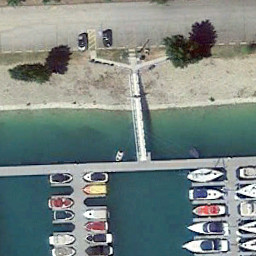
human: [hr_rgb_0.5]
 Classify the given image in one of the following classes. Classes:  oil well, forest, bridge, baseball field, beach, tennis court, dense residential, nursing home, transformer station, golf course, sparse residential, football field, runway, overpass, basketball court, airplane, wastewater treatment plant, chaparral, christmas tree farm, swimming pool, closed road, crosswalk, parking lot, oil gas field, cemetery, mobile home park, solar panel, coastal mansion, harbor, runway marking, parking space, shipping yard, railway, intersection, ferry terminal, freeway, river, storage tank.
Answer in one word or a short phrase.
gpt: ferry terminal